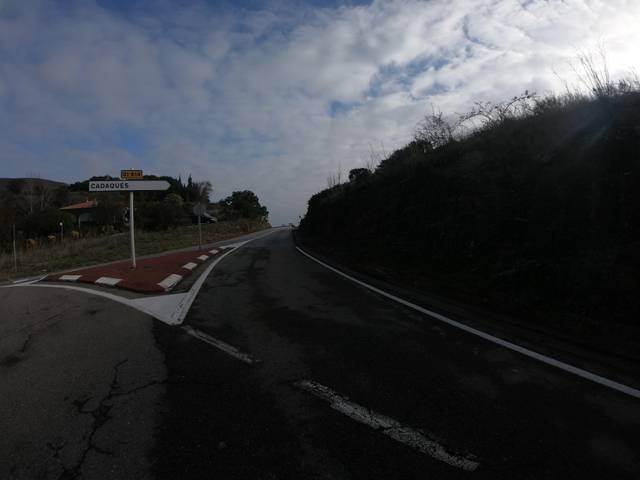
Region: Spain
Coordinates: 42.297, 3.236